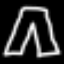
Label: pants